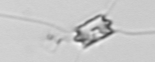
Label: Chaetoceros_didymus